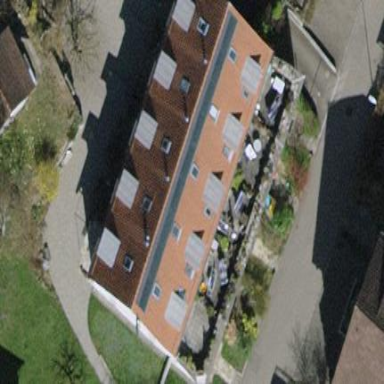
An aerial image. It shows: Building with tile roof.